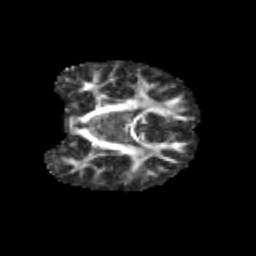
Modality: FA
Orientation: coronal
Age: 8
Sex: female
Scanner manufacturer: siemens
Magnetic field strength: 3 T
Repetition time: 3.8 s
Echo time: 0.07 s